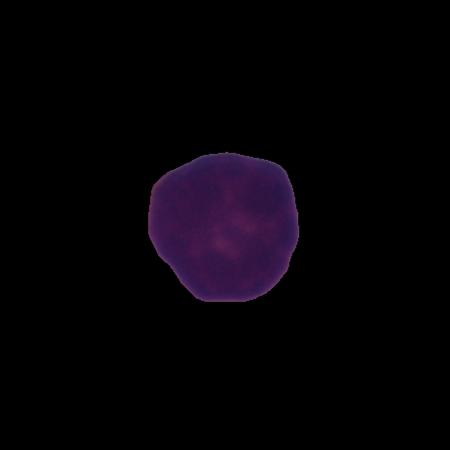
Label: healthy